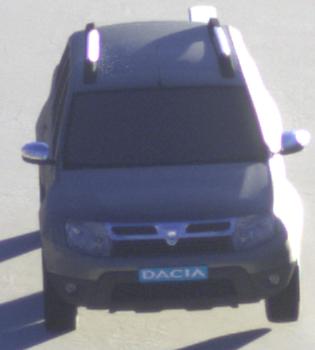
Make: Dacia
Model: Duster dCi 110 FAP
Detailed model: Duster (I)
Model produced from: 2010/06
Model produced until: 2013/11
Doors: 5
Color: gray
Road condition: dry road
Daytime: sunrise or sunset
Contrast: high contrast